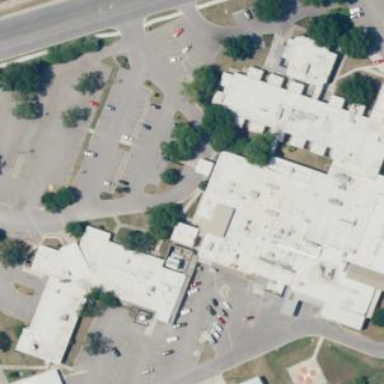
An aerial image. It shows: Hospital providing healthcare services.